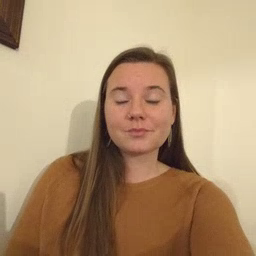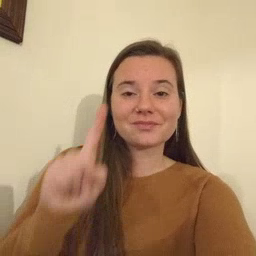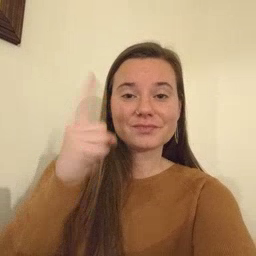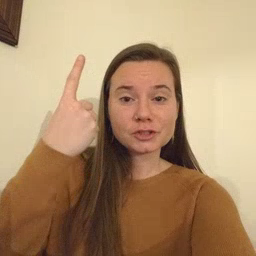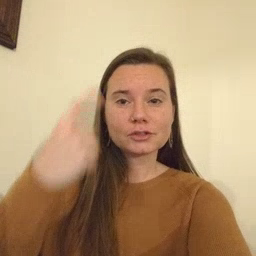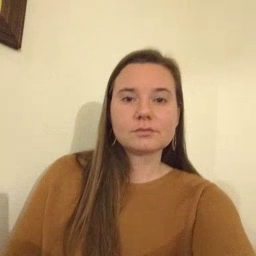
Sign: first